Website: home-depot
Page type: customer-info-address
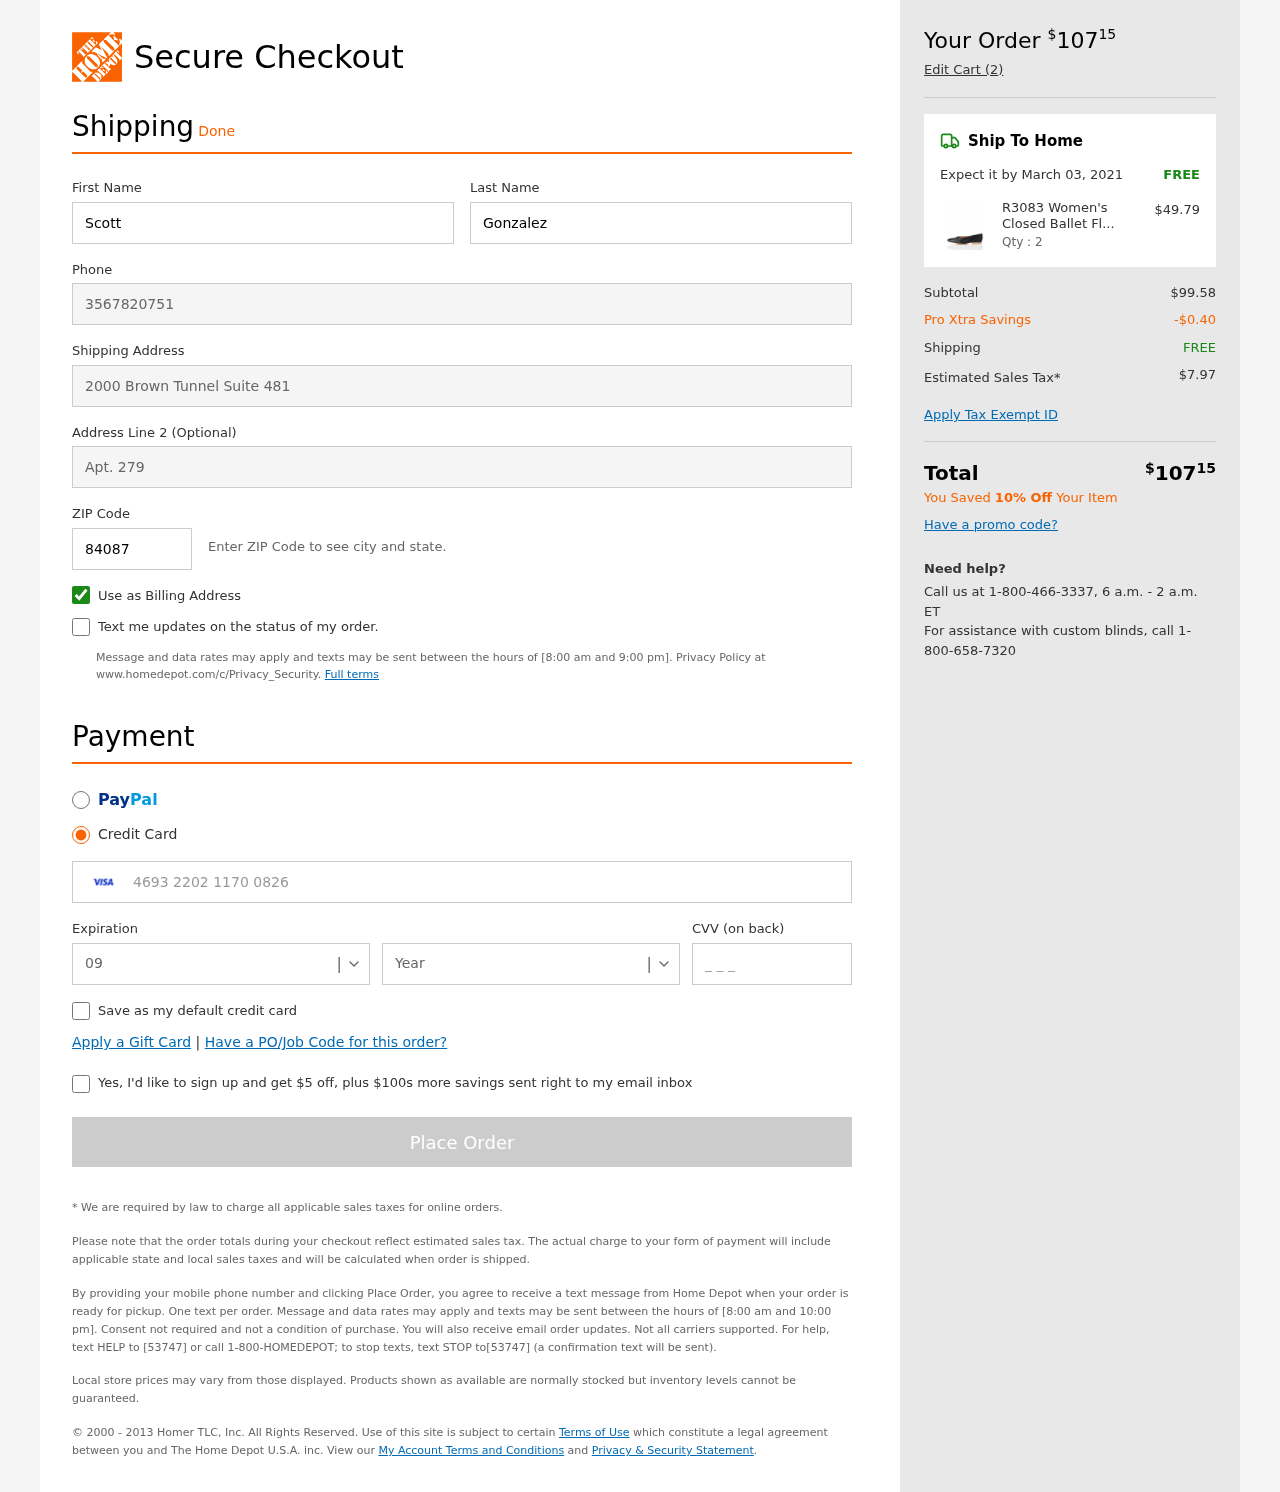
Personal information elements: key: PII_CARD_CVV
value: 828
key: PII_CARD_EXPIRY_MONTH
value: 09
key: PII_CARD_EXPIRY_YEAR
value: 29
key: PII_CARD_NUMBER
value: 4693 2202 1170 0826
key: PII_FIRSTNAME
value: Scott
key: PII_LASTNAME
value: Gonzalez
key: PII_PHONE
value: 3567820751
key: PII_POSTCODE
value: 84087
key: PII_STREET
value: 2000 Brown Tunnel Suite 481
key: PII_STREET2
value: Apt. 279
Product elements: key: PRODUCT1_NAME
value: R3083 Women's Closed Ballet Flats, Black, 37 eu
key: PRODUCT1_PRICE
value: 49.79
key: PRODUCT1_QUANTITY
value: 2
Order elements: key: ORDER_TOTAL
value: $10715
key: ORDER_NUM_ITEMS
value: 2
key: ORDER_DELIVERY_DATE
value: March 03, 2021
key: ORDER_SHIPPING_COST
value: FREE
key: ORDER_SUBTOTAL
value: $99.58
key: ORDER_DISCOUNT
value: -$0.40
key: ORDER_SHIPPING_COST2
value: FREE
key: ORDER_TAX
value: $7.97
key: ORDER_TOTAL2
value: $10715
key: ORDER_SAVINGS_MESSAGE
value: You Saved 10% Off Your Item